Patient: sex F, age 70
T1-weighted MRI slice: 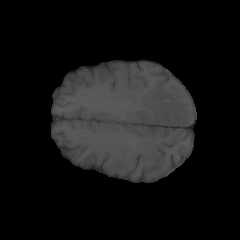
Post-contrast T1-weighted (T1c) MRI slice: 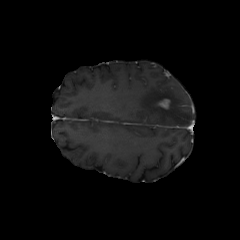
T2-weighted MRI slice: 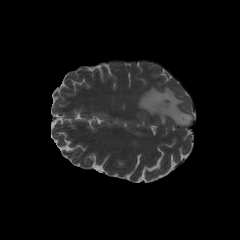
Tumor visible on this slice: yes
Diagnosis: Glioblastoma, IDH-wildtype
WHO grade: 4